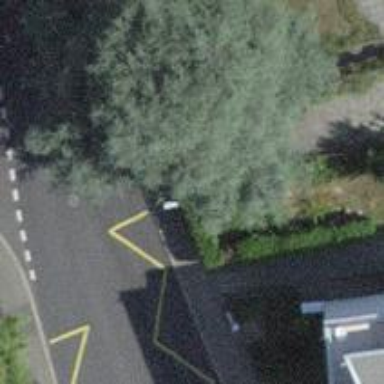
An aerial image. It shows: Kerb barrier.